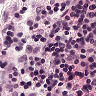
Metastatic tissue present: no